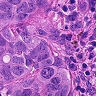
Metastatic tissue present: yes